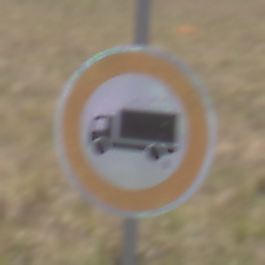
Verkehrszeichen: VerbotFuerKraftfahrzeugeUeberDreiKommaFuenfTonnen
Umgebung: Outdoor, Nature
Tageszeit: Midday
Wetter: PartlyCloudy
Licht: Natural
Jahreszeit: NotSpecified
Kontrast: HighContrast